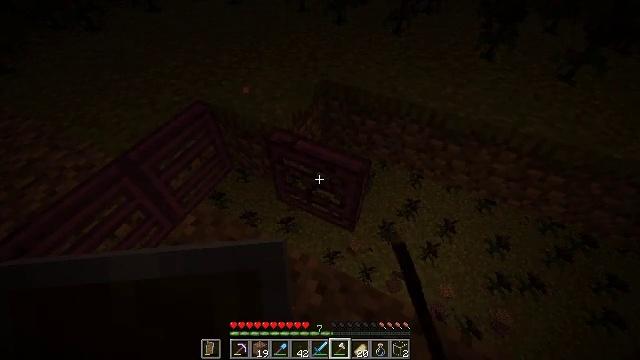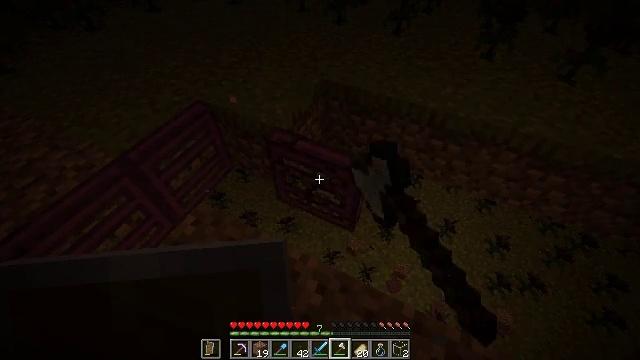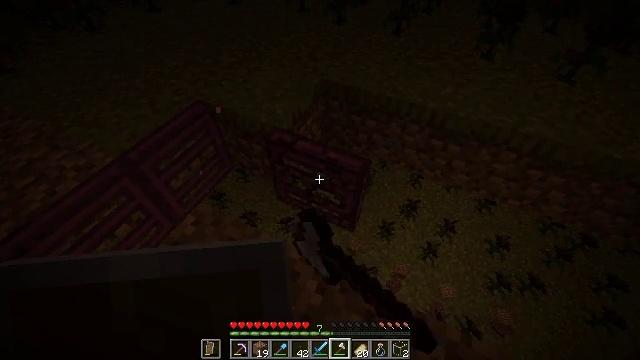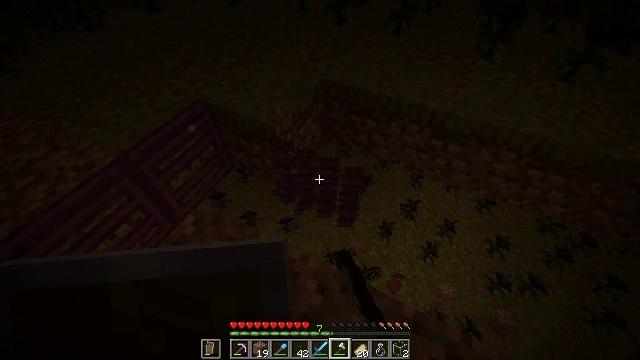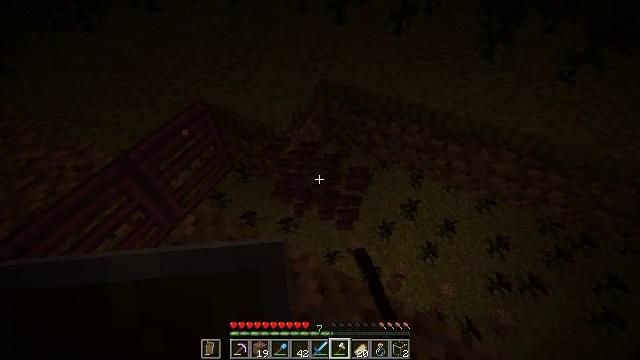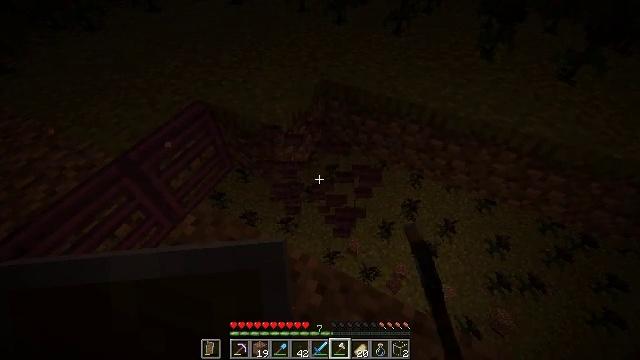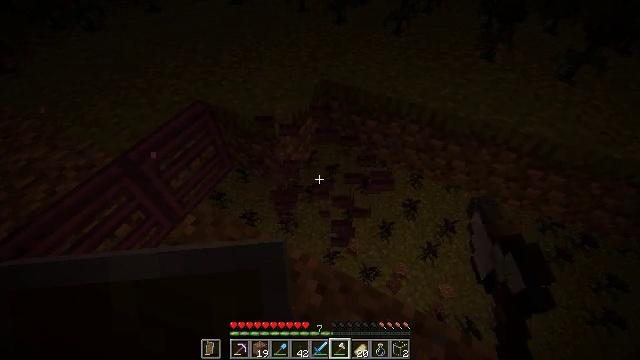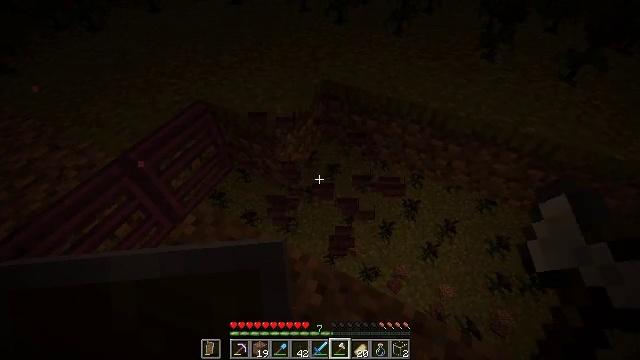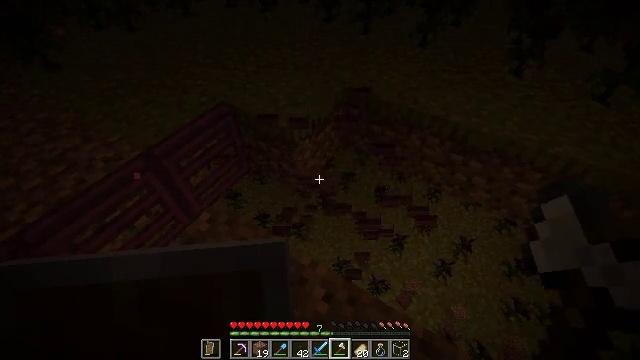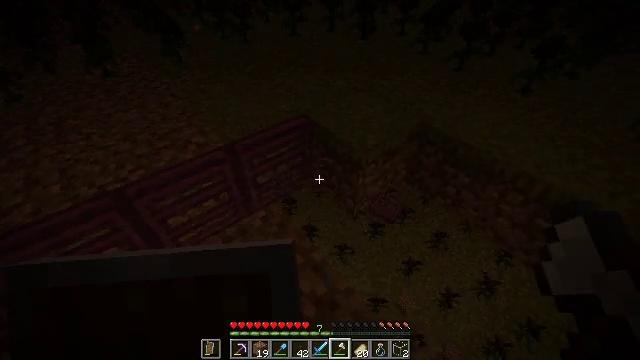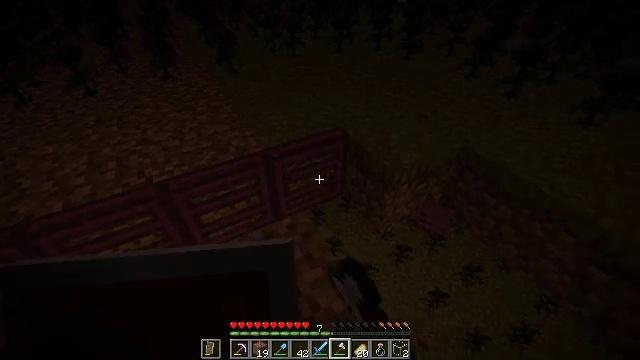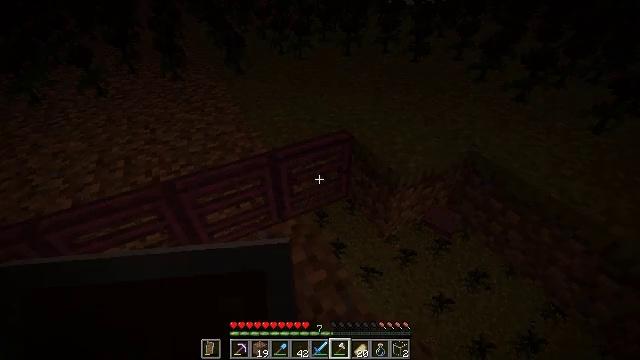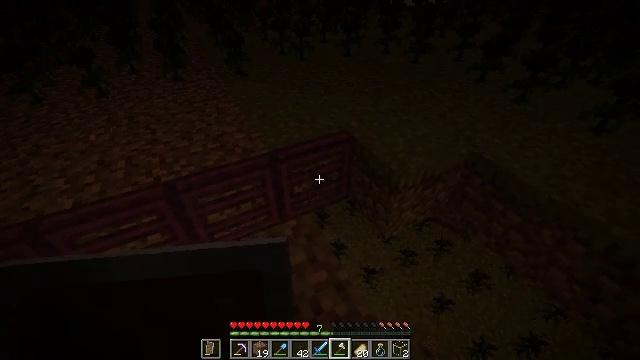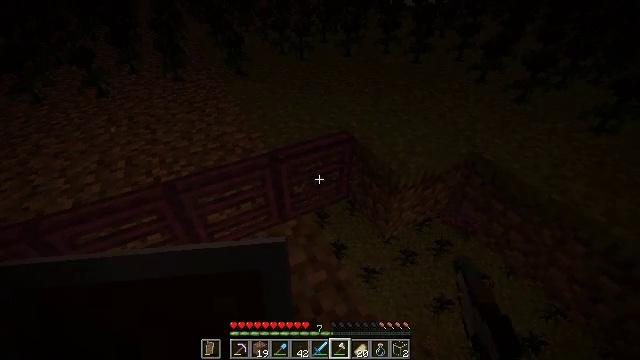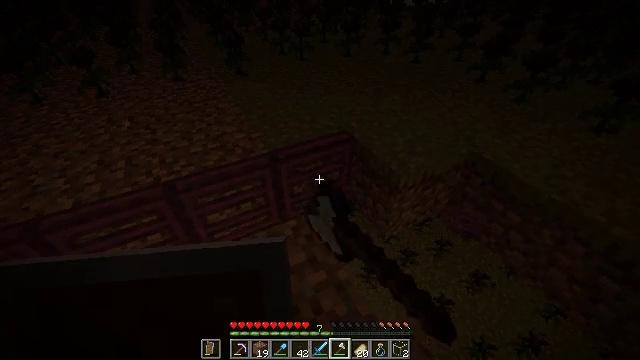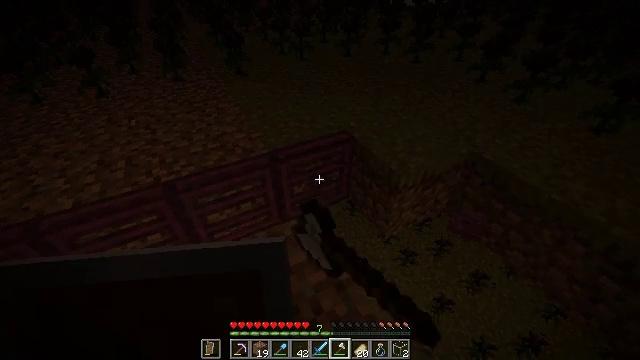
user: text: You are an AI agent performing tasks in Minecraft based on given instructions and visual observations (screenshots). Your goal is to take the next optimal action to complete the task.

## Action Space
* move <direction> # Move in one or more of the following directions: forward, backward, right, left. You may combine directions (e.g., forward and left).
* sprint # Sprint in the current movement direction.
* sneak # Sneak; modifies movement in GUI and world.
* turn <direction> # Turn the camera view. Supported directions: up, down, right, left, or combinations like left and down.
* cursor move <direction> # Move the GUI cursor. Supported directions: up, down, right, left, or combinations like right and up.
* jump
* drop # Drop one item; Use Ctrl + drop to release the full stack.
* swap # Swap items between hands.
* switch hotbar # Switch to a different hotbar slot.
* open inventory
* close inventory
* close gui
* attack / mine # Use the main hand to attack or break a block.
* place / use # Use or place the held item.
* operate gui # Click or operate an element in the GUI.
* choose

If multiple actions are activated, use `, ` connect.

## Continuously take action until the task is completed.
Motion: motion action
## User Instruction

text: Attack the crimson trapdoor to break it.
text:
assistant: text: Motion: attack / mine
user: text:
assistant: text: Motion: attack / mine
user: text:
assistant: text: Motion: attack / mine
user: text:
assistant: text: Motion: attack / mine
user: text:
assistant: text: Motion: attack / mine
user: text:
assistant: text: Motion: attack / mine
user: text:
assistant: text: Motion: attack / mine
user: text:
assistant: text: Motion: turn left and up, attack / mine
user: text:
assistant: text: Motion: turn left and up, attack / mine
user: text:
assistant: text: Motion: turn left and up, attack / mine
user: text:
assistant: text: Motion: turn left, attack / mine
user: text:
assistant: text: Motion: attack / mine
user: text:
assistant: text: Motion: attack / mine
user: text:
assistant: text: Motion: attack / mine
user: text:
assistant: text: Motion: attack / mine
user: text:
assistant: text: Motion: attack / mine
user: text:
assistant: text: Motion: attack / mine
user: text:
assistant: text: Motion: attack / mine
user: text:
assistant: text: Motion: attack / mine
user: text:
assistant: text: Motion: attack / mine
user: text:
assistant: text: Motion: attack / mine
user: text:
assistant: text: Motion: attack / mine
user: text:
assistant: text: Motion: attack / mine
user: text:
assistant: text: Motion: attack / mine
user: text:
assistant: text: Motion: attack / mine
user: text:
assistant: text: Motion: attack / mine
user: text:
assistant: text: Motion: attack / mine
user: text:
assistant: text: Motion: attack / mine
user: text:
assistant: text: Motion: attack / mine
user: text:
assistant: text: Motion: attack / mine